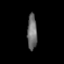
Tissue: skin
Cell type: Others
Senescence score: 0.7315
Nuclear area (px): 341
Mean DAPI intensity: 109.809